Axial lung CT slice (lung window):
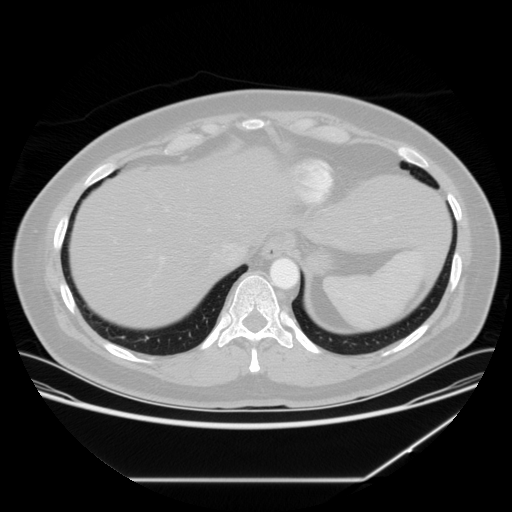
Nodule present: no